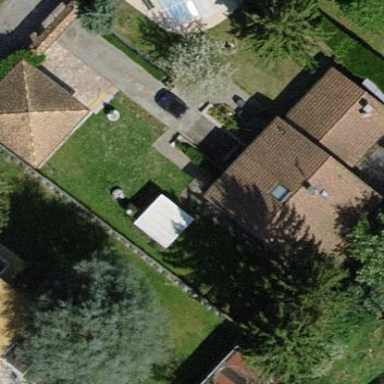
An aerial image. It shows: Garden enclosed by fence.